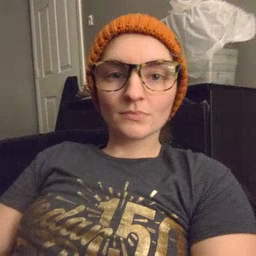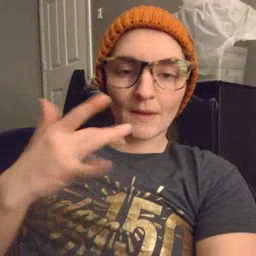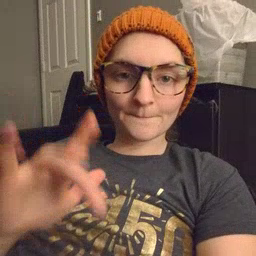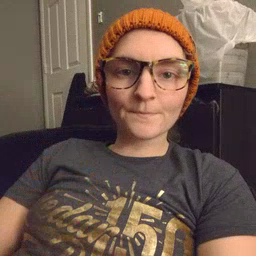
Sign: empty